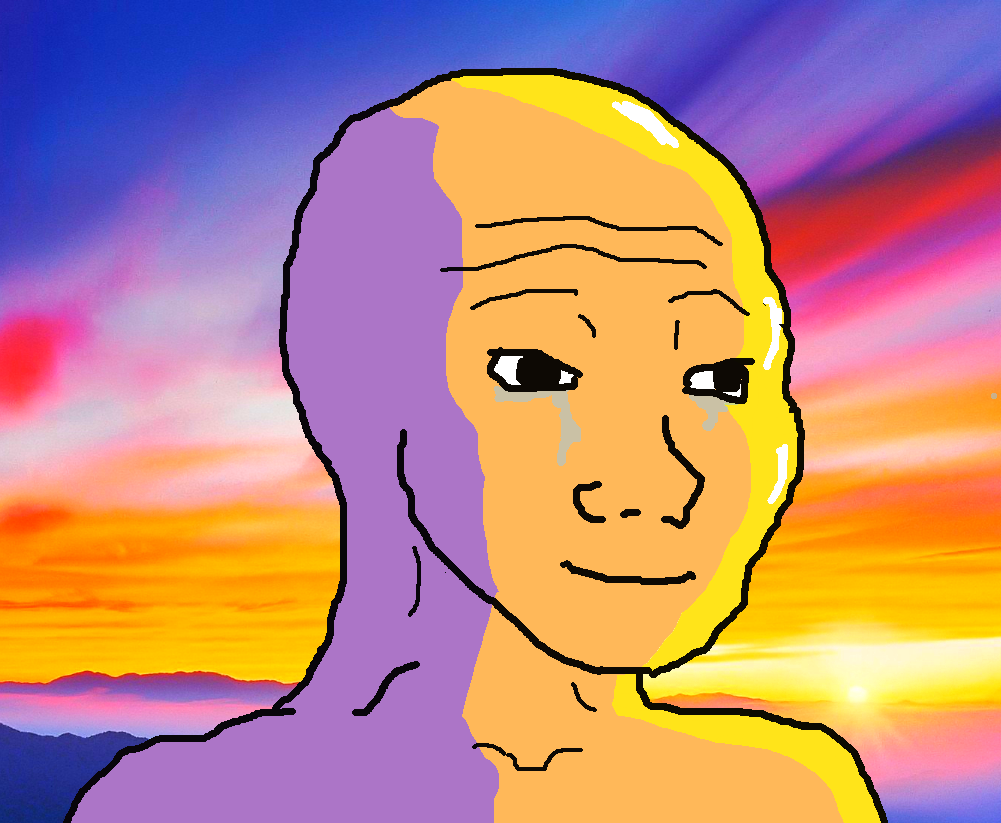
Label: 5_Wojak_with_Background